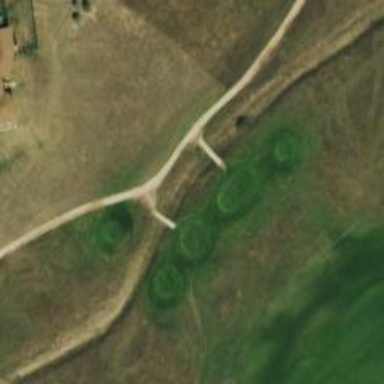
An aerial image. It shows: Path bridge over golf cartpath.